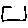
Label: square